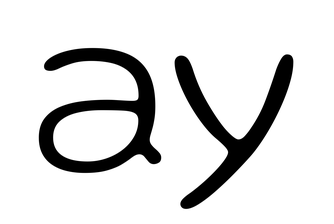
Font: Gluten_ExtraLight